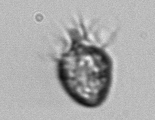
Label: Ciliophora